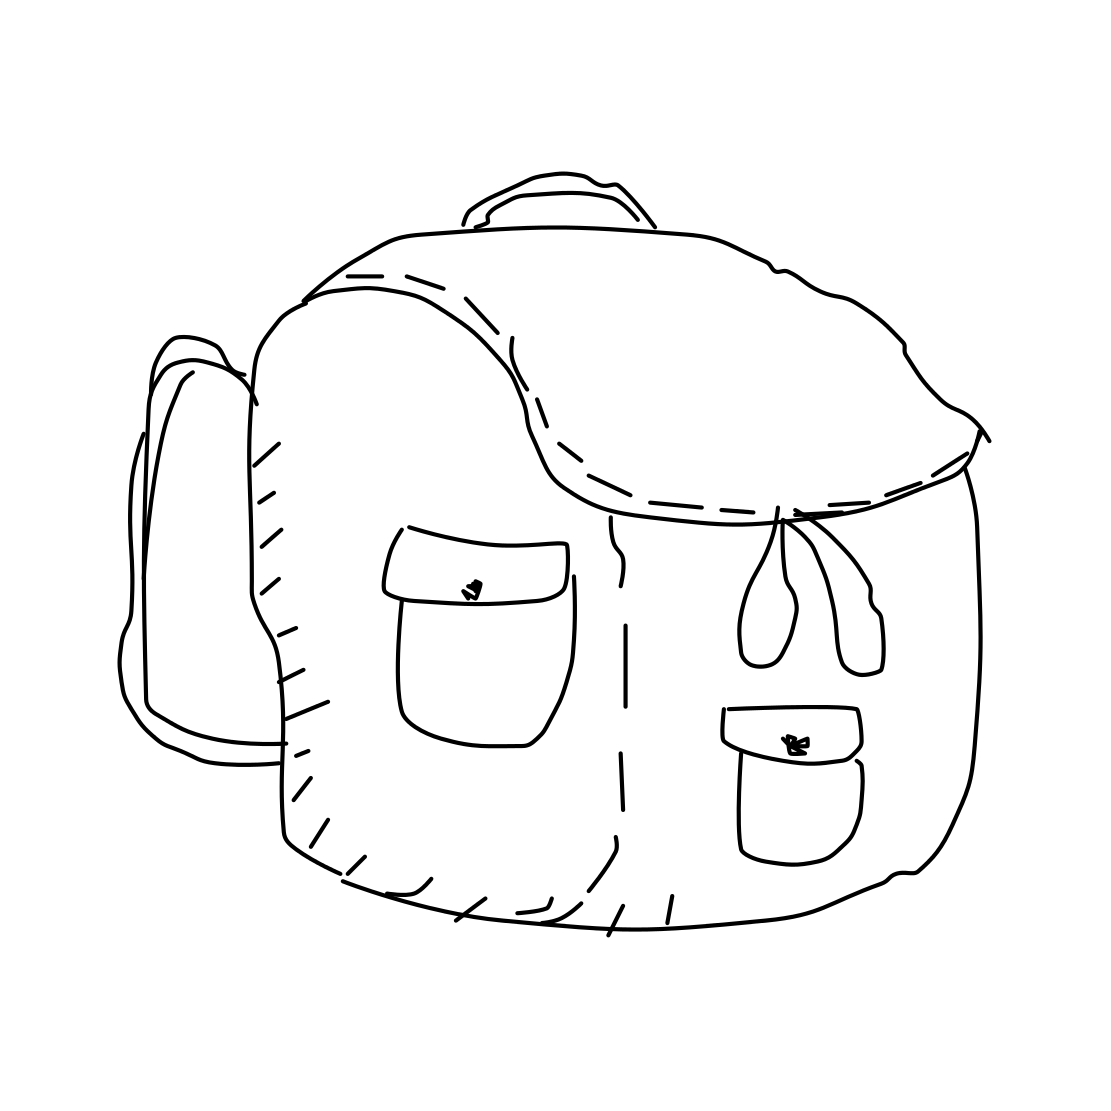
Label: backpack